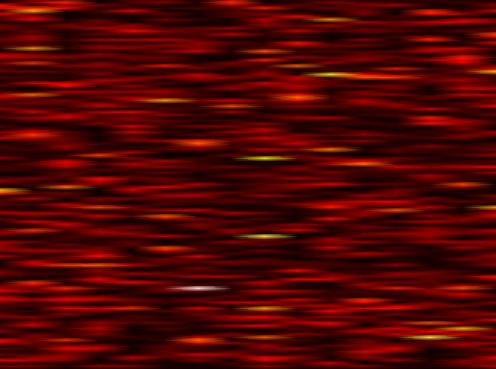
Label: FOFDM